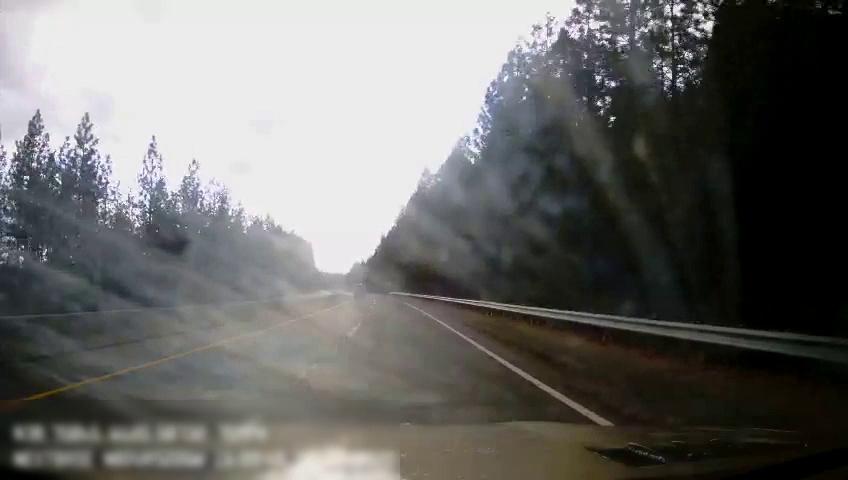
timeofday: Day
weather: Cloudy
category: Drivable Space
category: Drivable Space
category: Lanes | Current Lane
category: Lanes | Alternate Lane
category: Lanes | Alternate Lane